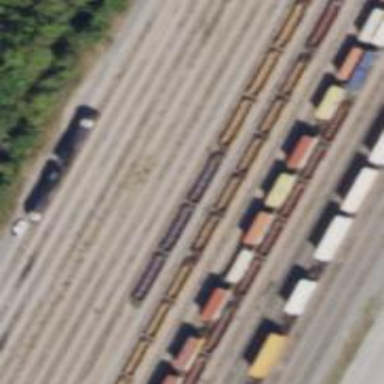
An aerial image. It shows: Unused railway yard.